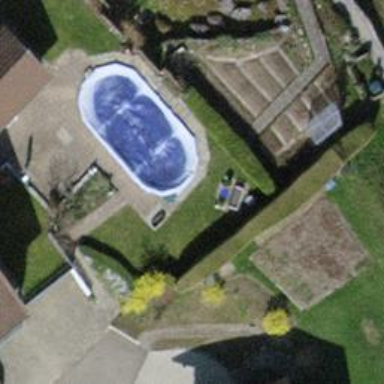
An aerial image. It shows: Swimming pool located in leisure land.